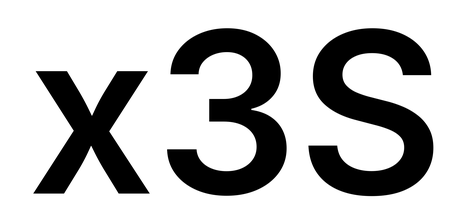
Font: Inter_SemiBold